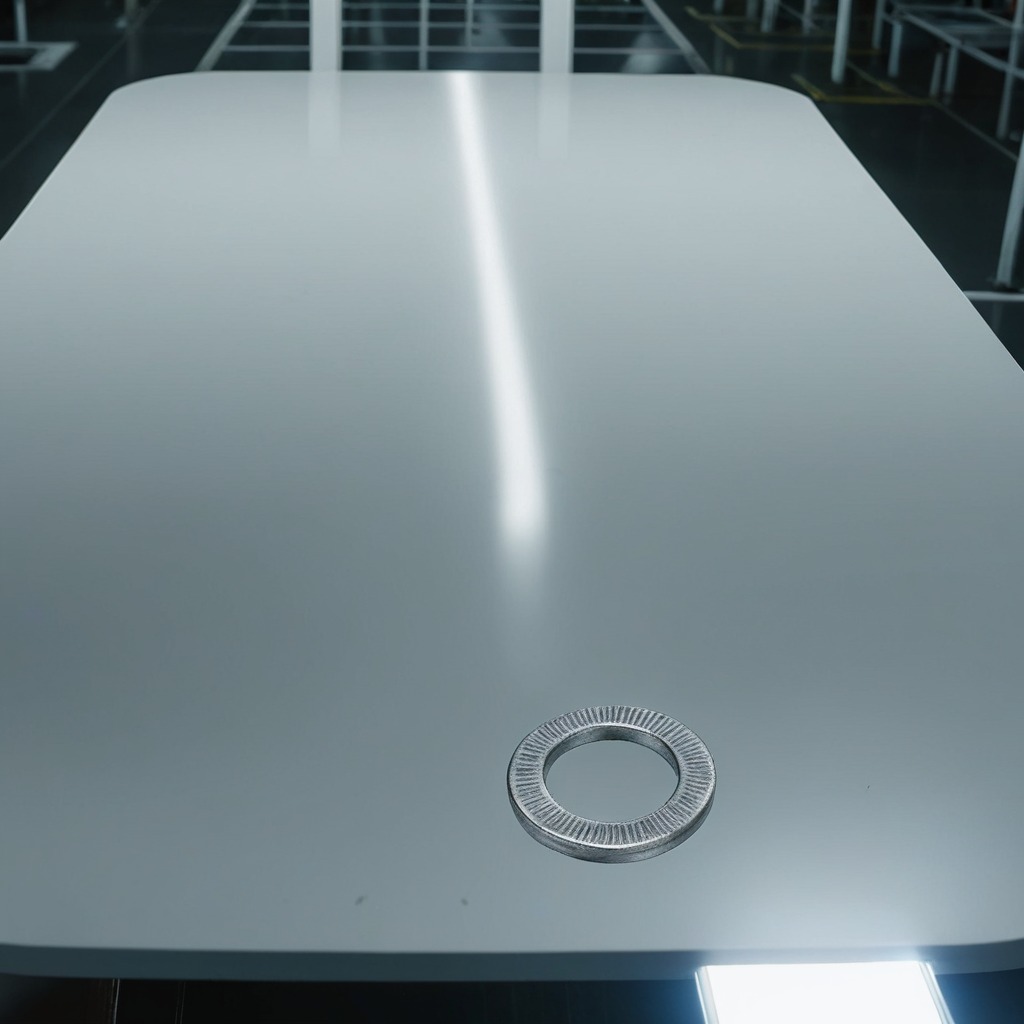
A flat metal washer is lying on a table in a ship maintenance bay industrial lighting.